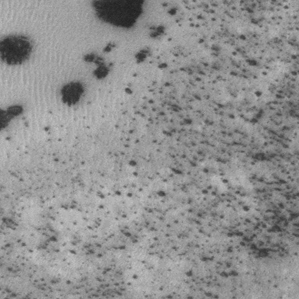
Label: frost